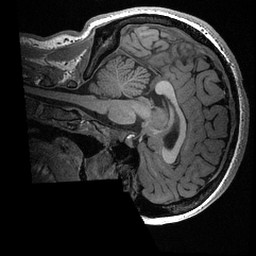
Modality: T1w
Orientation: sagittal
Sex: female
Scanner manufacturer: ge
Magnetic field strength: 3 T
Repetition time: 0.0064 s
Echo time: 0.00281 s